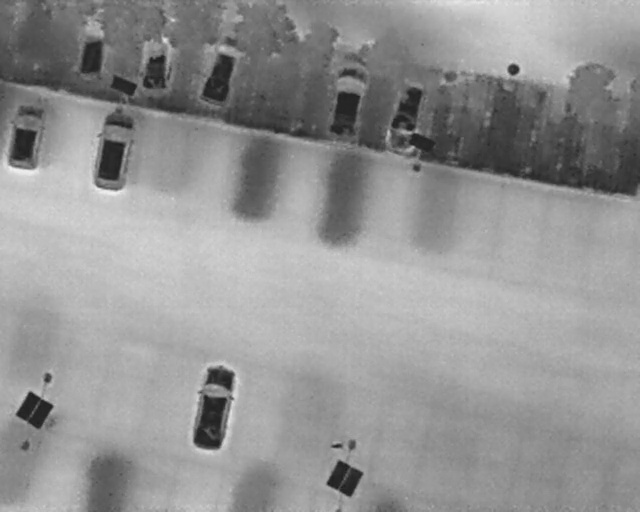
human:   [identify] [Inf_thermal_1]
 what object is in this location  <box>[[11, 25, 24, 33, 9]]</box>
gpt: <ref>1 large car at the top left</ref>